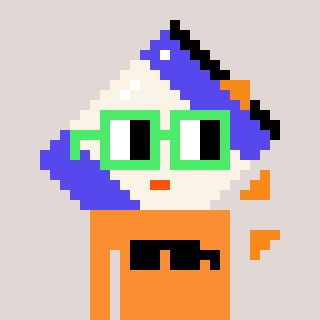
a pixel art character with square light green glasses, a chips-shaped head and a orange-colored body on a warm background